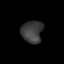
Tissue: lung
Cell type: Epithelial cells
Senescence score: 0.0858
Nuclear area (px): 463
Mean DAPI intensity: 60.736